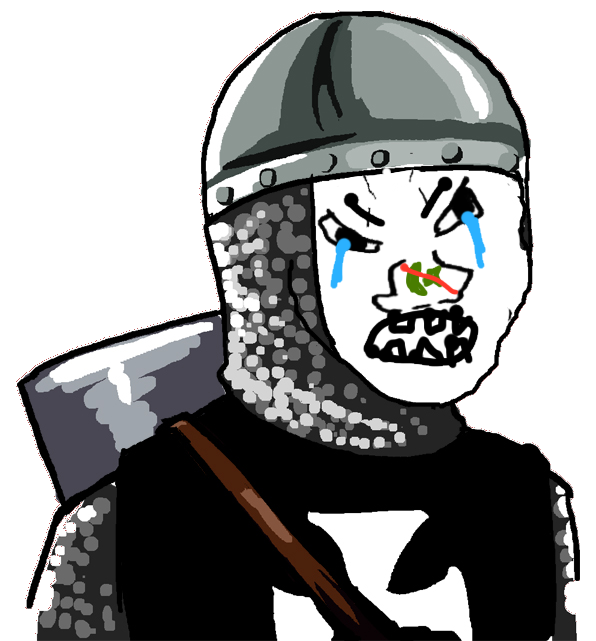
Label: 5_Rage